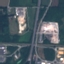
Land use / land cover class: Highway